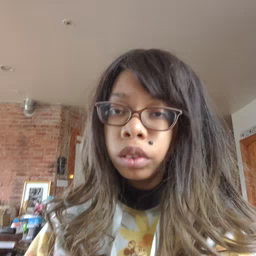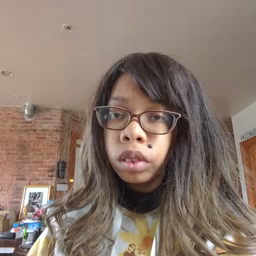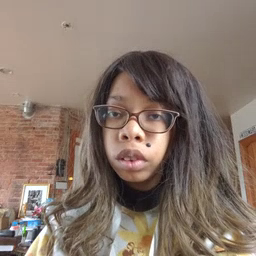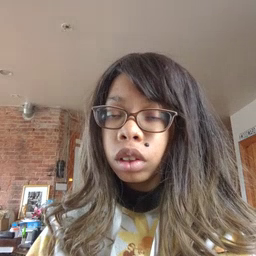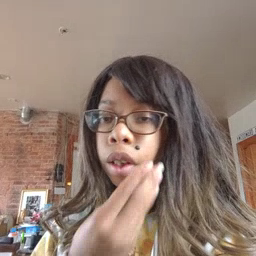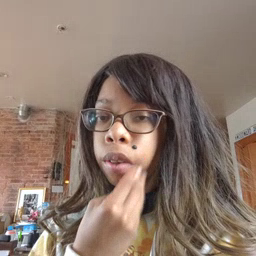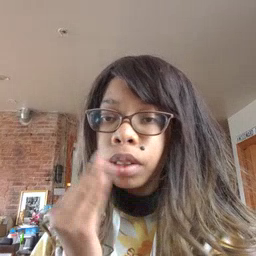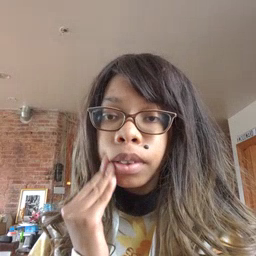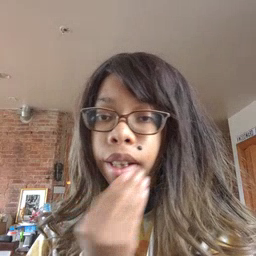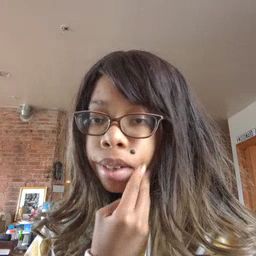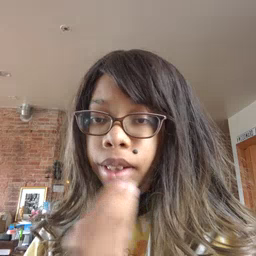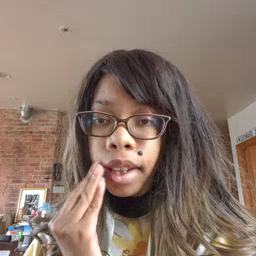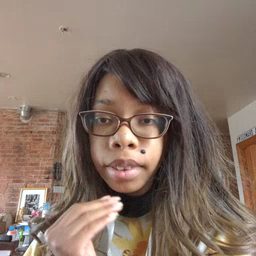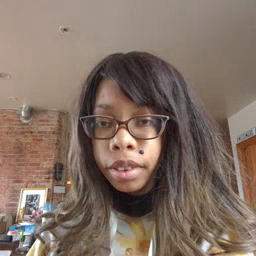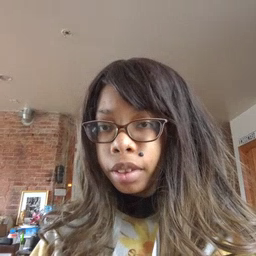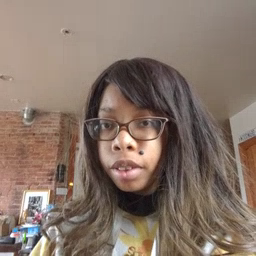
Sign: napkin